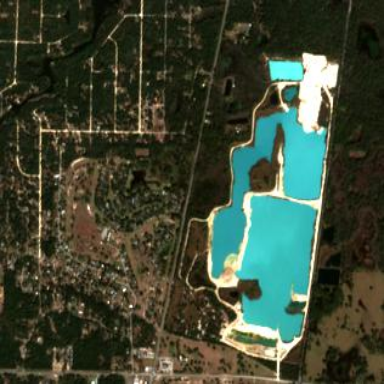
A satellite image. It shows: Quarry that is source of aggregate.